Question: So I have a php page that echoes results based on the input from another page, I've successfully made it display on the page that is intended to display in but I need it to have a print button to print just the content that the php script displays and not the whole page. But I am not sure how to do that.
Here's how the page looks like:

So basically I want to only print the contents inside that popup message starting with Class 3T.. etc.
Here's the code for the PHP script:
'''
<?php
// HTML table
// Organized by Class, add Teacher name
// SUBJECT | CONTENT OF ASSIGNMENT | DUE DATE
include_once "../config/config.php";
$teacherId = $_POST['teacher_id'];
$sql = "SELECT
c.id as classID, c.name as className,
u.l_name as lastName, u.f_name as firstName
FROM classroom AS c
LEFT JOIN teacher AS t ON c.hr_teacher_id = t.id
LEFT JOIN user AS u on t.user_id = u.id
WHERE c.hr_teacher_id = '$teacherId'";
$result = $conn->query($sql);
$class_results = $result->fetchAll();
//var_dump($class_results);
for($i = 0; $i < sizeof($class_results); ++$i ){
echo ('<h2>'.$class_results[$i]['className'].' - '.$class_results[$i]['lastName'].', '.$class_results[$i]['firstName'].'</h2>');
$sql2 = "SELECT
s.name AS subjectName,
sa.content AS subjectAssignmentContent,
sa.due_date AS dueDate
FROM classroom AS c
LEFT JOIN subject_class AS sc on c.id = sc.classroom_id
LEFT JOIN subject AS s ON s.id = sc.subject_id
LEFT JOIN subject_assignment AS sa on sc.id = sa.subject_class_id
LEFT JOIN assignment AS a on a.id = sa.assignment_id
WHERE c.id = '".$class_results[$i]['classID']."'
AND DATE(a.date) = DATE(NOW())
ORDER BY s.name";
$result2 = $conn->query($sql2);
$class_assignments = $result2->fetchAll();
if(sizeof($class_assignments)==0) { echo ('<p>No assignments for this class today.</p>');}
else {
echo('<table style="border-style: solid; border-width: 1px;">'."
");
for($j = 0; $j < sizeof($class_assignments); ++$j ){
echo('<tr style="border-style: solid; border-width: 1px;">'."
");
echo('<td style="border-style: solid; border-width: 1px;">'.$class_assignments[$j]['subjectName'].'</td>'."
");
echo('<td style="border-style: solid; border-width: 1px;">'.$class_assignments[$j]['subjectAssignmentContent'].'</td>'."
");
echo('<td style="border-style: solid; border-width: 1px;">'.$class_assignments[$j]['dueDate'].'</td>'."
");
echo('</tr>'."
");
}
echo('</table>'."
");
}
}
?>
<!-- This doesn't work because it prints everything in the page -->
<!--<button onClick="window.print()">Print this page</button>-->
'''
Any help is greatly appreciated!
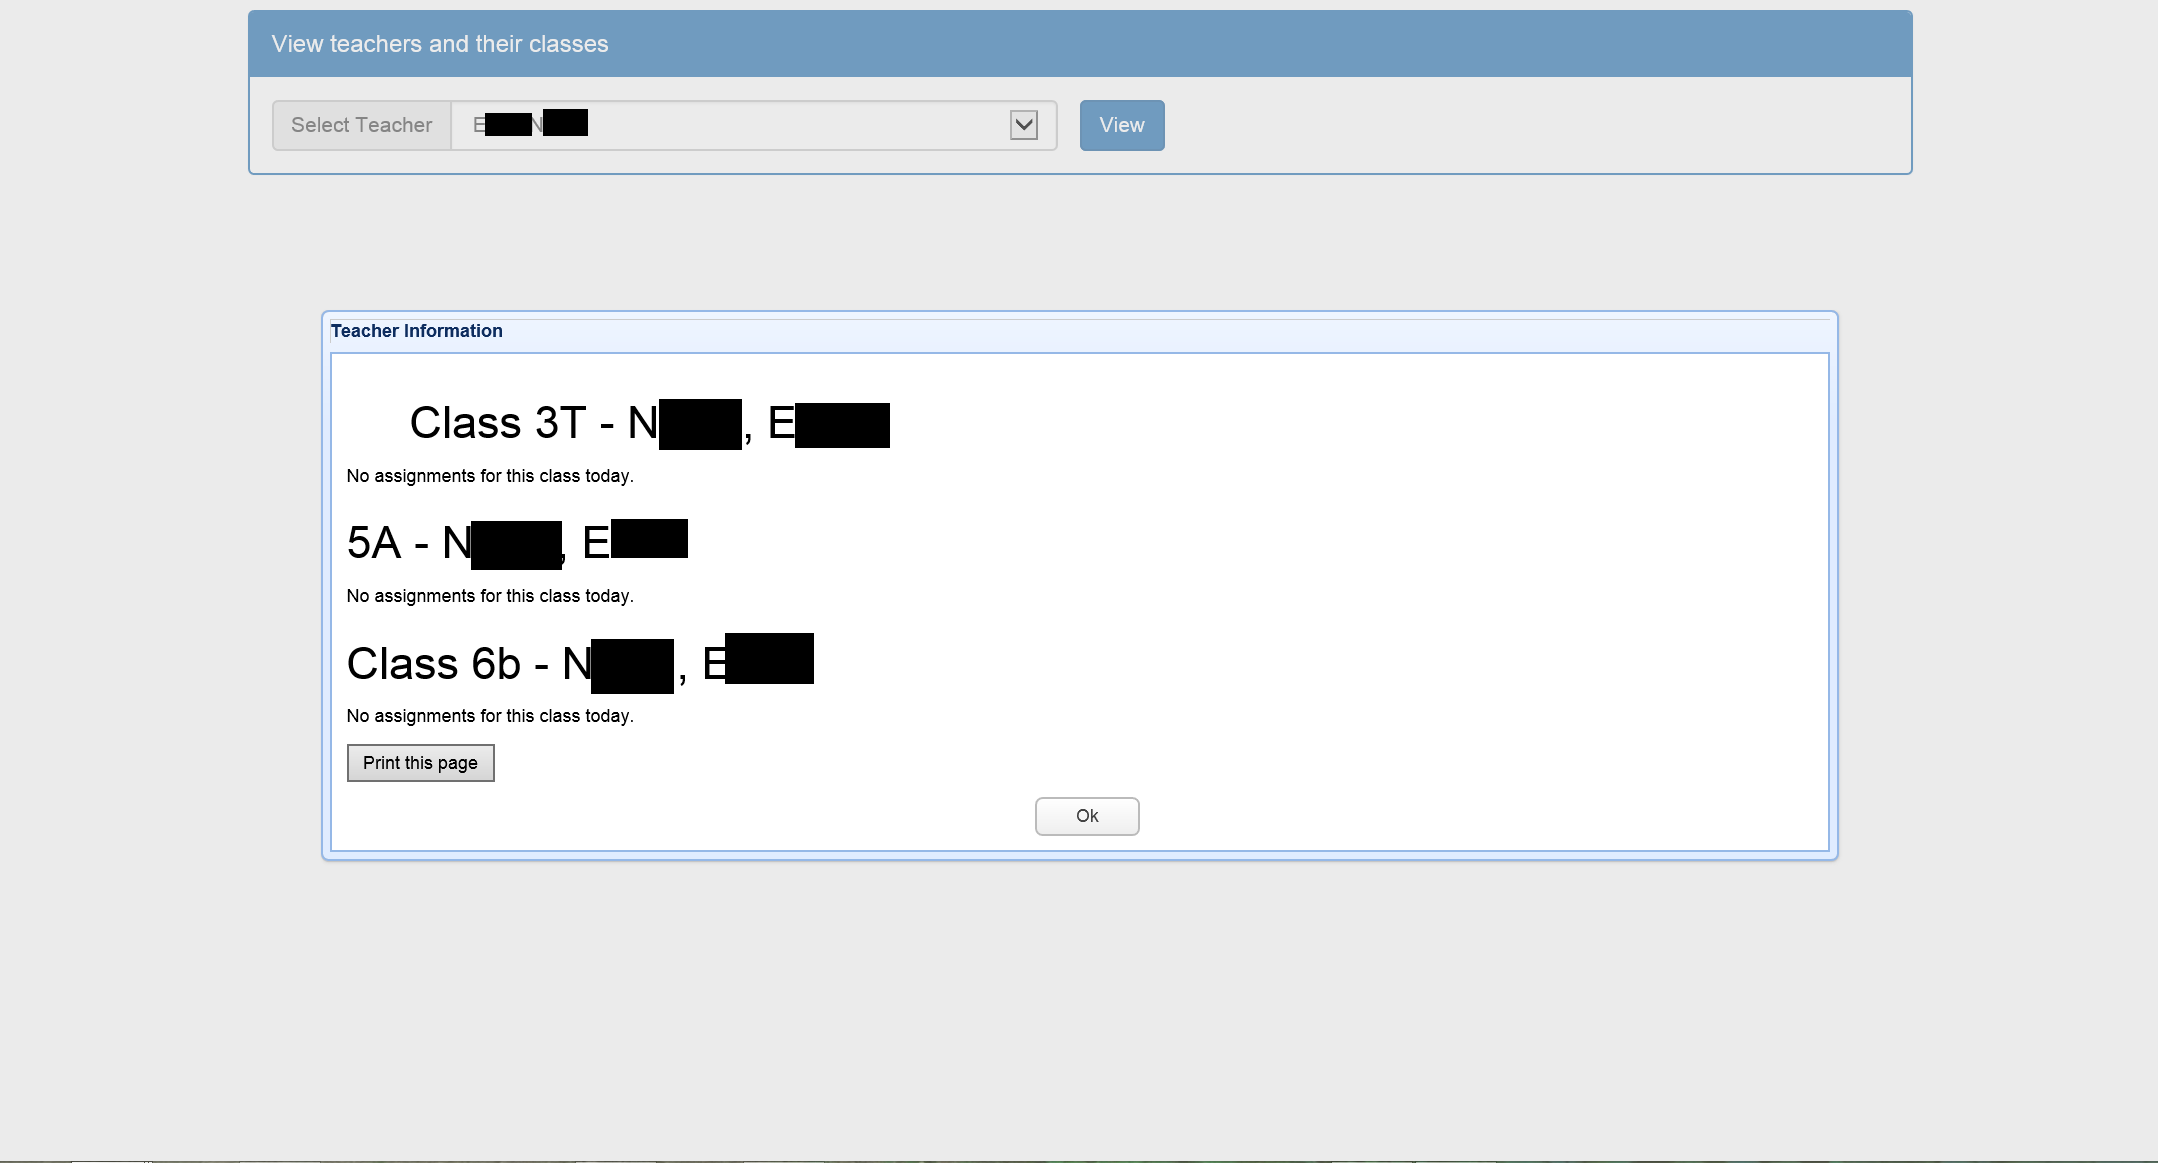
Answer: The best way to format your output for print is the same place you format your page for the screen: the CSS.
There you can define rules only for print with:
'''
@media print {
/* Your Print Styles here */
}
'''
In your example, you could hide ('display: none') all the content you do not want printed.
Regardless of how the print is initiated (Strg+P, Browser button, your JS snippet), the print preview will then adhere to the print-specific CSS rules.
<URL>